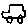
Label: car